Sex: F
Age: 78
Scanner: Avanto
Primary tumour origin: Melanoma
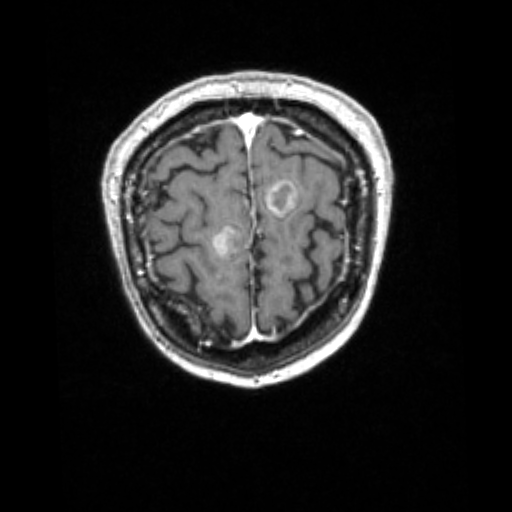
Segmented lesion volume (cc): 15.828
Number of lesion components: 3